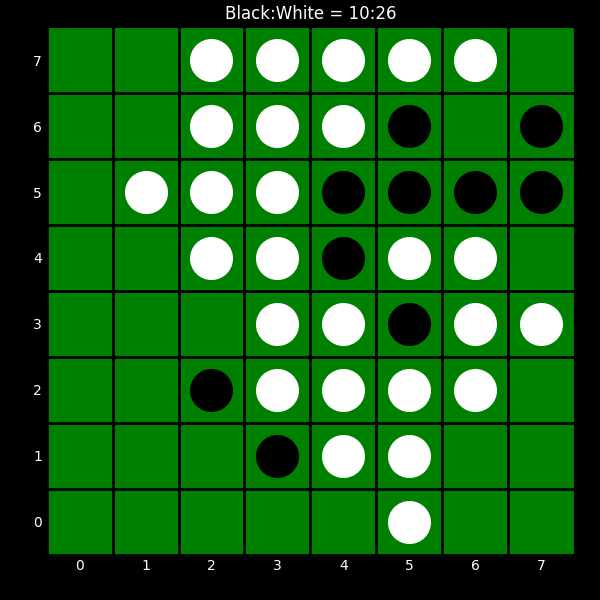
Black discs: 10
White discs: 26